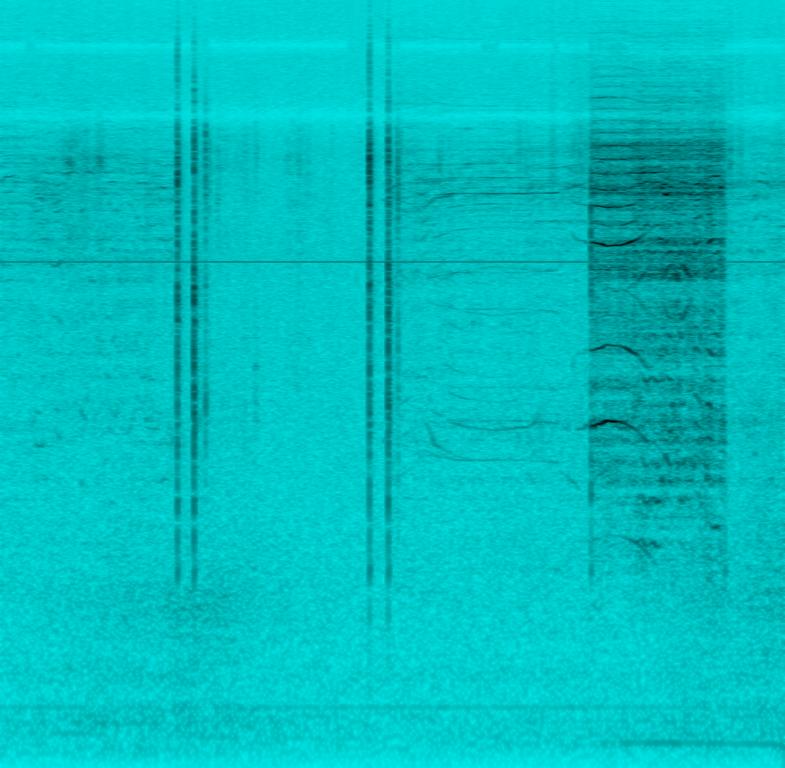
The song is music created by a toothbrush. The tempo is medium and sounds like a female singer singing in high pitch, motor whirring sounds and button clicks. The audio is poor quality in nature.